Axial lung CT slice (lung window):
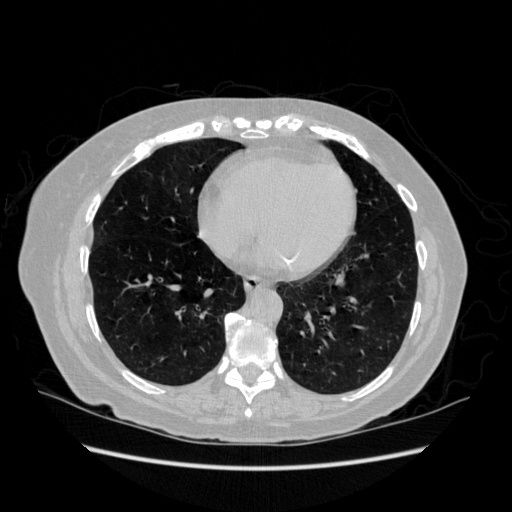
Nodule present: no